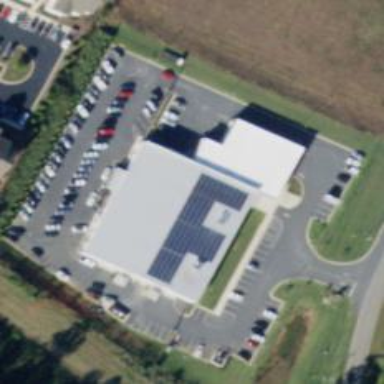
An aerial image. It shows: Car repair shop located in building.